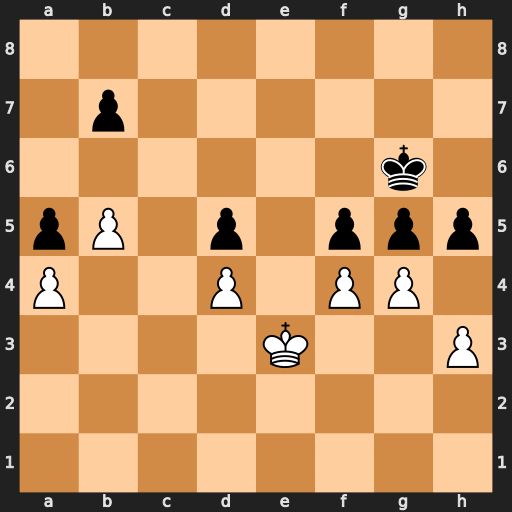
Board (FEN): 8/1p6/6k1/pP1p1ppp/P2P1PP1/4K2P/8/8
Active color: w
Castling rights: -
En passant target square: -
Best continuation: gxh5+ Kxh5 fxg5